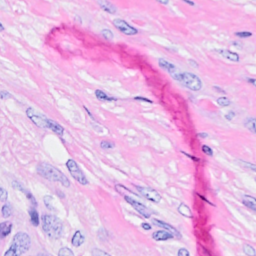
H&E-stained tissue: Breast